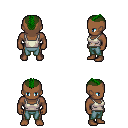
a pixel art fantasy rpg character, male body template, human, dark skin, white pirate shirt, teal pants, green short mohawk hairstyle, four views (front, back, left, right), 2x2 character sprite sheet, small pixel art, hard edges, no anti-aliasing